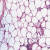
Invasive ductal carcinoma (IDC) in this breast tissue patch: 0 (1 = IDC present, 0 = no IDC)